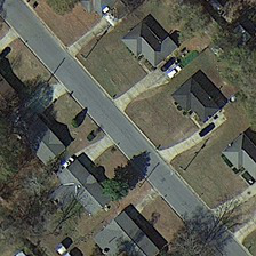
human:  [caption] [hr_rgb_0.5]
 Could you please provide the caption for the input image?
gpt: Some buildings and green trees are on both sides of a straight grey road.

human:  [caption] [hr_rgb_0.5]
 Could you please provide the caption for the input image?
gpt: There are three medium-sized grey houses on each side of the grey road

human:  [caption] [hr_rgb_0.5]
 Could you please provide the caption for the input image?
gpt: There are three medium-sized grey houses on both sides of the grey road

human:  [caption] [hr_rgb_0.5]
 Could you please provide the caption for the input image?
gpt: There are three medium gray houses on both sides of the Gree Road

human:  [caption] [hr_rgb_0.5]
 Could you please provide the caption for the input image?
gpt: Some buildings and green trees are on both sides of a straight gray road.